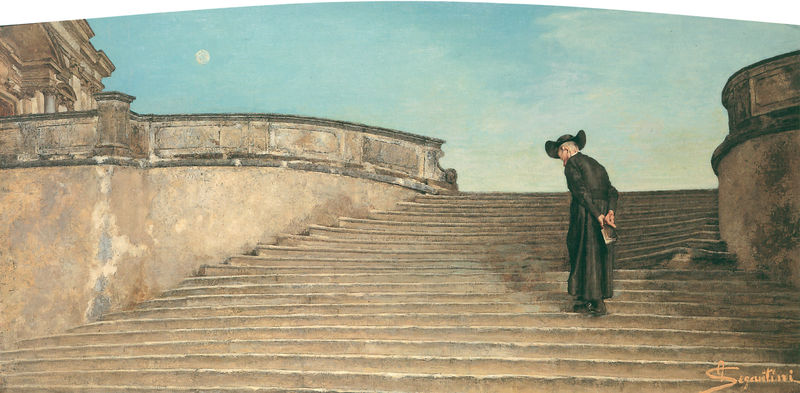
Titel: A messa prima/ Early Mass.
Künstler: Giovanni Segantini
Institution: St. Gallen, Kunstmuseum/ Fischbacher Giovanni Segantini Stiftung
Schlagwörter: blau, gemälde, himmel, mann, wolken, hut, ohr, rücken, schwarz, säule, terasse, gebäude, haus, schloss, wolke, wand, barock, bibel, trauer, hände, signatur, morgen, brüstung, gehen, kirche, sonne, geistlicher, klassizismus, oper, renaissance, balkon, spanien, farbig, rückenansicht, bogen, italien, mittag, giebel, mauer, farbe, tag, wolkenlos, querformat, treppe, treppen, aufgang, geländer, stufe, stufen, gesenkt, treppenstufen, mond, alter, buch, mauerwerk, rückseite, rückenfigur, altar, talar, gebetsbuch, pfarrer, sandstein, residenz, brief, pastor, pfaffe, priester, treppenstufe, tempel, schief, steigen, riss, bauwerk, segantini, italiener, trauerfeier, delle, stiufen, wolek, gietlicher, treppe himmel priester spaziergang, mond blauer himmel